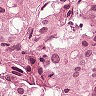
Metastatic tissue present: yes